Interaction volume radius: 5 \u00c5
Interaction volume height: 10 \u00c5
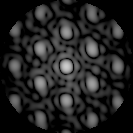
Disorder parameter: 0.2591